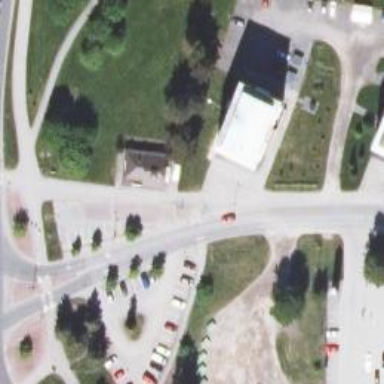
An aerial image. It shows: Marked crossing on the road.